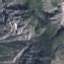
Land use / land cover: HerbaceousVegetation